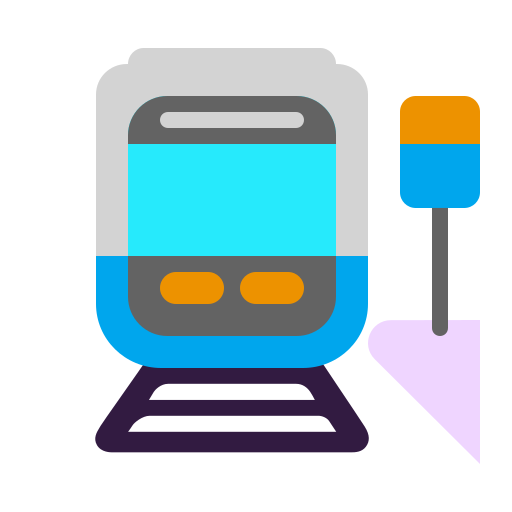
station flat